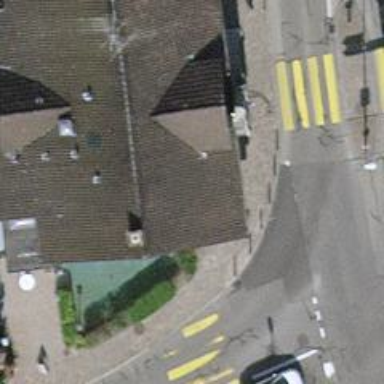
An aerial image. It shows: Sidewalk made of sett.